Question: I am fairly new to the iPhone app creating scene. I have viewed some of Apple's presentations about this and read a few pages in the iOS development center. I managed to display a list of values stored in a .plist in a table view.
If you press an item you switch to the detail editing view and I was wondering if there is a way to use like the main table cell views used commonly in existing iOS applications like here:

Is there a way to use these toggle/select value table cell views or am I forced to create my own xib files?
EXTRA: I tried to search for code examples on the apple website but could not really find one that implemented this sort of view. If anyone knows an example using this, please link me!
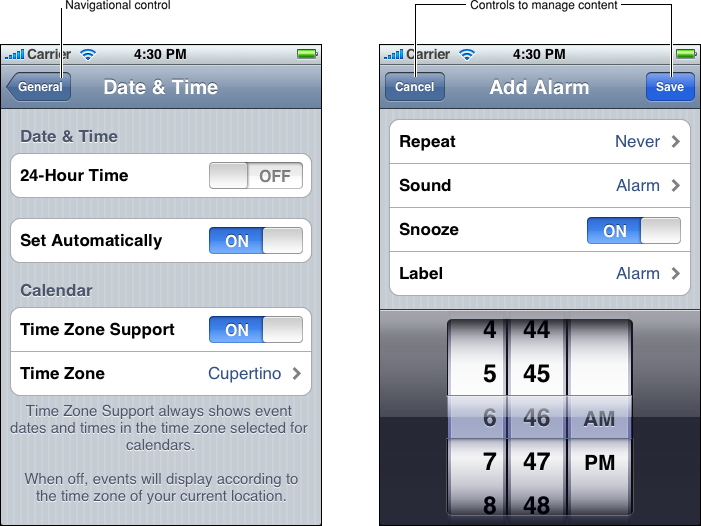
Answer: You do not have to do this in XIB files, but you can to it in code in the tableview delegate method named: cellForRowAtIndex path. The you use the cell-reference you have in this method and say
'''
cell.accessoryView = [[[UISwitch alloc] initWithFrame:CGRectZero] autorelease];
'''
You could of course made a reference to this switch and added a listener and so on.
But there is not a standard cell type in IOS that implements this behavior.
'''
- (id)initWithStyle:(UITableViewCellStyle)style reuseIdentifier:(NSString *)reuseIdentifier {
self = [super initWithStyle:style reuseIdentifier:reuseIdentifier];
if (self) {
self.accessoryView = [[[UISwitch alloc] initWithFrame:CGRectZero] autorelease];
}
return self;
}
'''